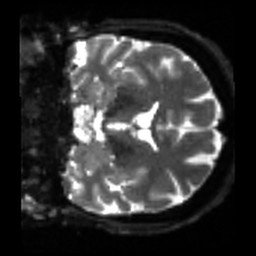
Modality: sbref
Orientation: coronal
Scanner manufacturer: siemens
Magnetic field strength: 3 T
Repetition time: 4 s
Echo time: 0.0594 s